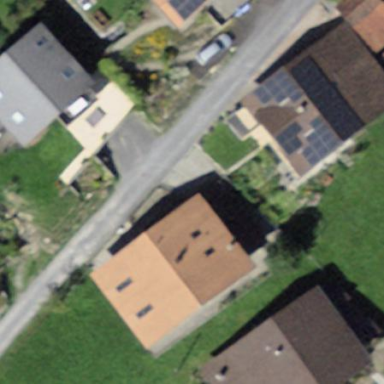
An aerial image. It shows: Residential building.